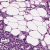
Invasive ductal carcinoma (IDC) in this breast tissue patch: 1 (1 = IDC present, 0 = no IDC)